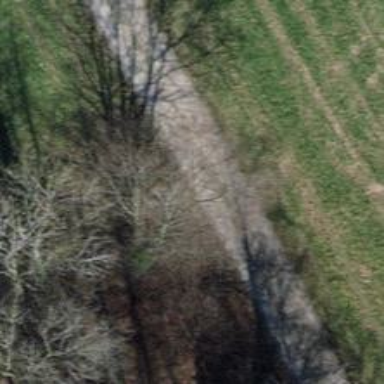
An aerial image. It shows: Track with compacted grade2 surface.